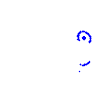
Particle: proton